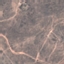
Land use / land cover: HerbaceousVegetation